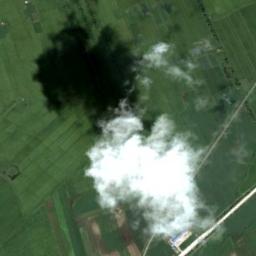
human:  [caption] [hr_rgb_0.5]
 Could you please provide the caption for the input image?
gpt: The cumulus clouds are located above the green farmland and the shadow of the clouds is on the farmland .

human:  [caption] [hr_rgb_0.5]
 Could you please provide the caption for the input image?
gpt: The white cloud is above green farmland .

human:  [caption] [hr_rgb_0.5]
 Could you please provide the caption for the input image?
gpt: The clouds are in the air and the clouds are cast on the green fields .

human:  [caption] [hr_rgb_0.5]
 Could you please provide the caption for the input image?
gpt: There is a little thin cloud above the brown farmland .

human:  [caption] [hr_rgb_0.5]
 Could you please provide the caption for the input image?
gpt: One piece of thick white cloud over many green farmlands .